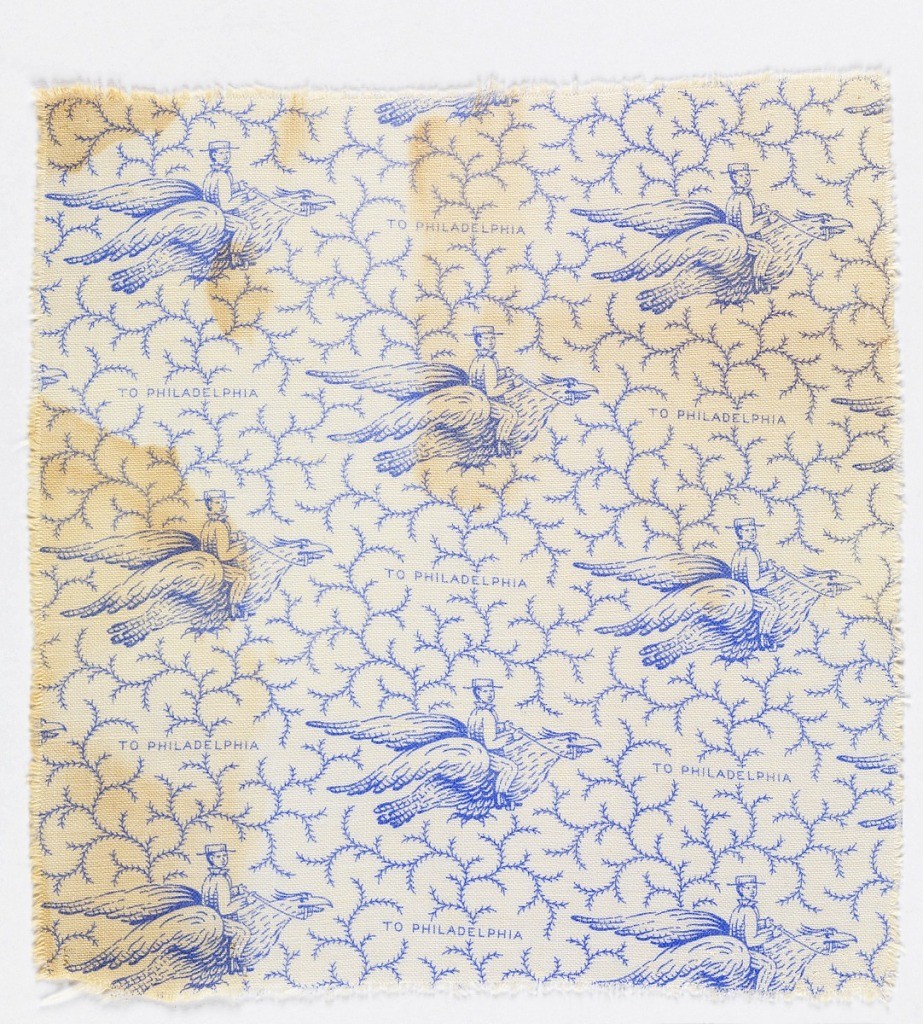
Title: Textile
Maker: American Print Works, founded 1835
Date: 1870s
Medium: cotton Technique: printed on plain weave
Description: White fabric printed in blue with a design of a man seated on a flying eagle with the inscription "To Philadelphia." Background has a scrolling vine pattern. Made to commemorate the Philadelphia Centennial in 1876.